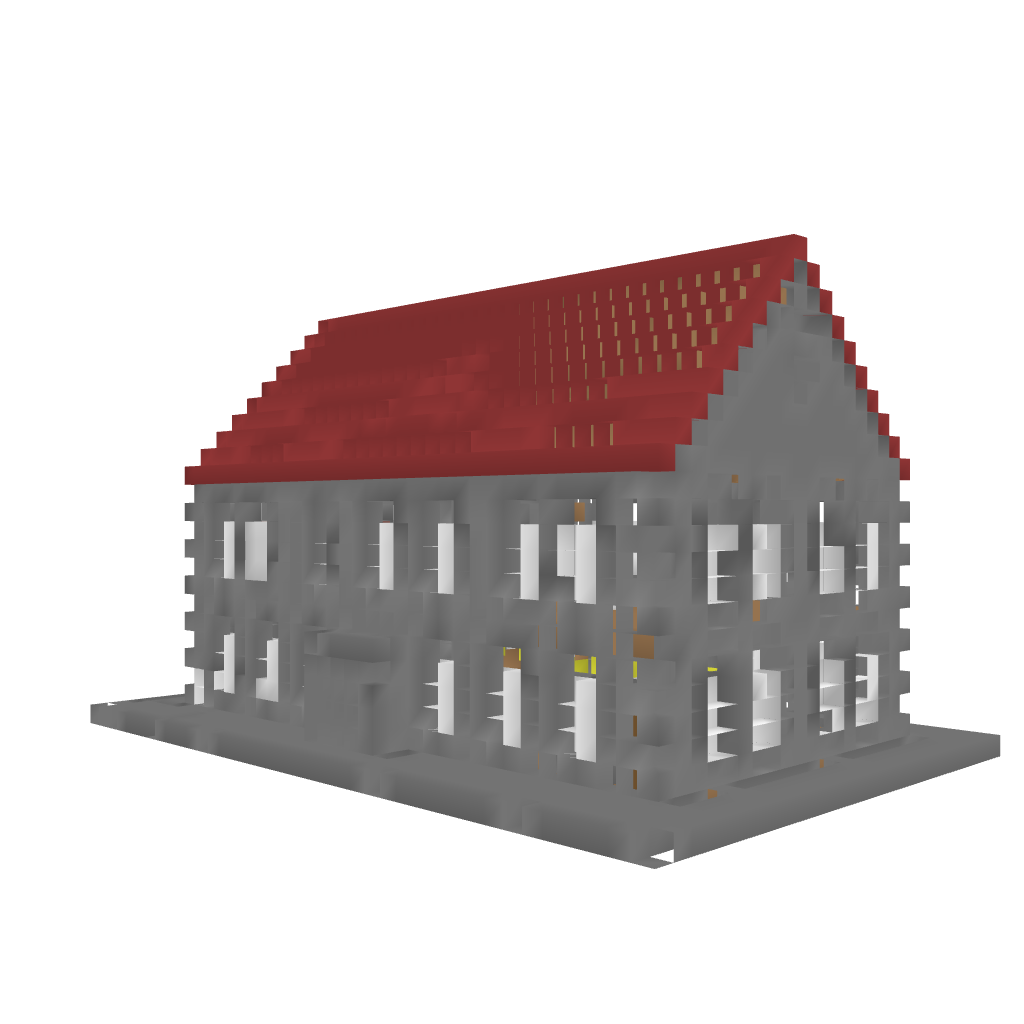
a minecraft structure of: Large Brick House high quality